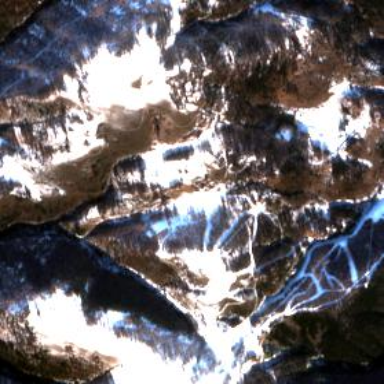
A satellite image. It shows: Area designated for winter sports.